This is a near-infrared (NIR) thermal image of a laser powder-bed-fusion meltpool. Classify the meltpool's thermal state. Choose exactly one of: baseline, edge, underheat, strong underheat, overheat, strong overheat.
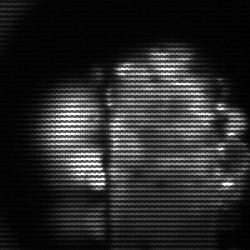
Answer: strong underheat